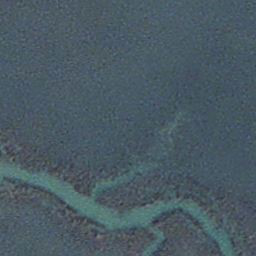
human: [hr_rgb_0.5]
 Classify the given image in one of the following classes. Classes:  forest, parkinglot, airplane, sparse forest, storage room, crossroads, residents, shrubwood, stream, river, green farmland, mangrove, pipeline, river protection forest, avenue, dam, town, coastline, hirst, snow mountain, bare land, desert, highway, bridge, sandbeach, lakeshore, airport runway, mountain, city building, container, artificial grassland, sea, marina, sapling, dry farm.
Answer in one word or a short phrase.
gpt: stream